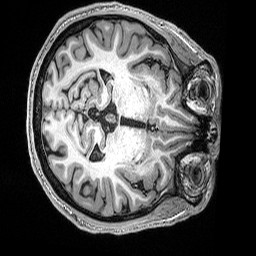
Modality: T1w
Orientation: axial
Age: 30
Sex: male
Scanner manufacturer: siemens
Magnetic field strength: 3 T
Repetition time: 2.53 s
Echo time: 0.0033 s